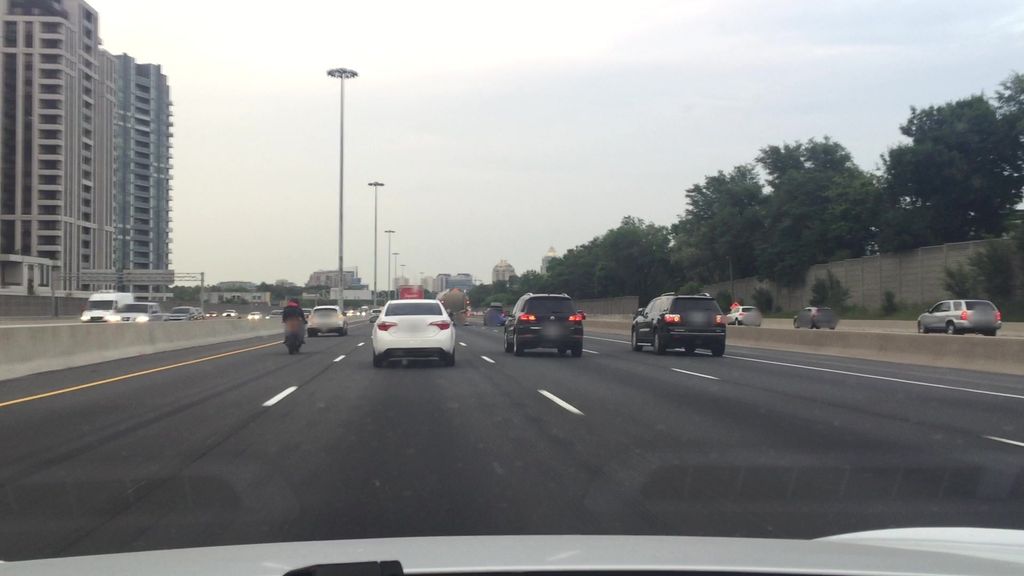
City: toronto